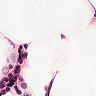
Metastatic tissue present: no